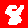
Digit: 8